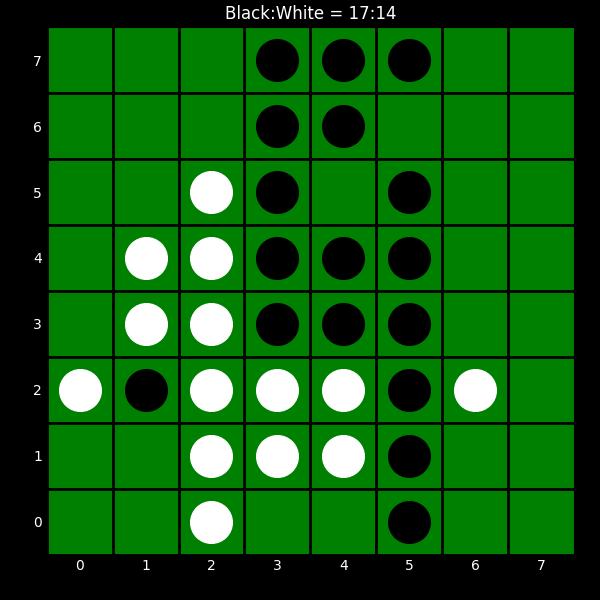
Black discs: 17
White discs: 14